Field crop: tomato
Growth stage: 1
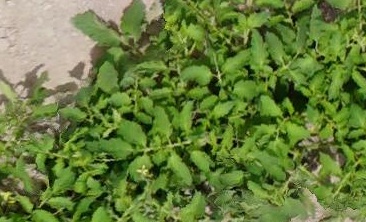
Species: tomato